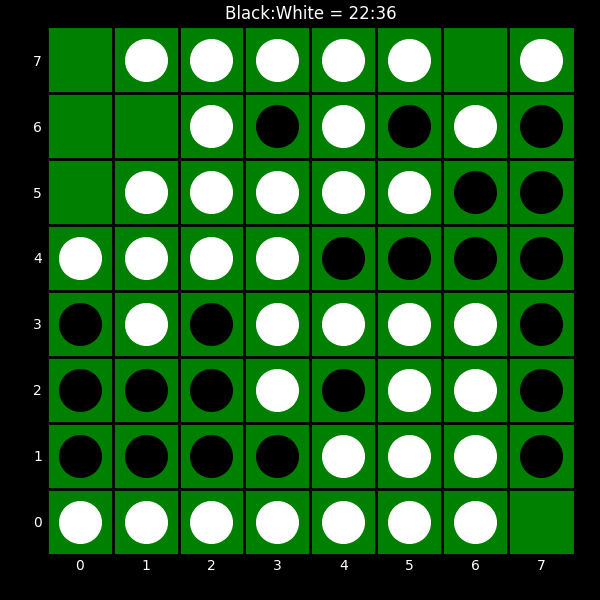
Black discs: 22
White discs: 36